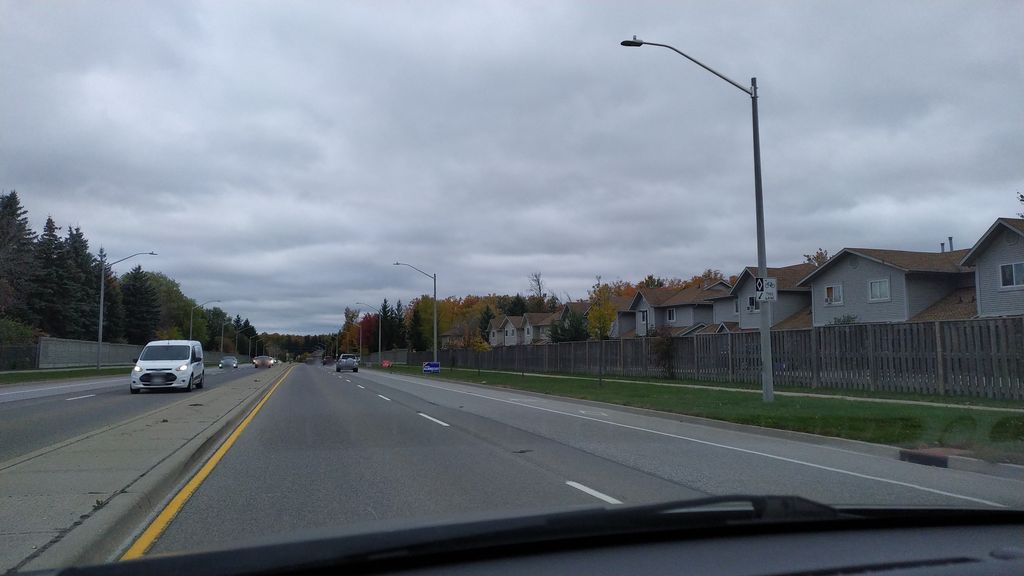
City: kitchener-waterloo